Question: I want to move the overflow button (that shows up the options menu) actually present in the top action bar to the bottom action bar. As actually done by Facebook application and many other applications. I want this for tablet only.
Screenshot:

Thanks.
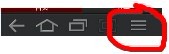
Answer: First, neither of those screenshots show a "bottom action bar". They show the navigation bar.
Second, whatever is shown in your second screenshot is non-standard.
My guess is that second screenshot is supposed to be the legacy menu affordance. The objective of a modern Android app developer is to , as it is an indication to users that your app is not being maintained. Modern Android apps have the overflow menu in the action bar (for devices without a dedicated MENU button).
That being said, if you wish to have fewer users, and therefore want to suggest to those users that your app is unmaintained, to have the legacy menu affordance, get rid of your action bar, such as by setting 'android:targetSdkVersion' to 11 or lower.
You can read more about this in <URL>.